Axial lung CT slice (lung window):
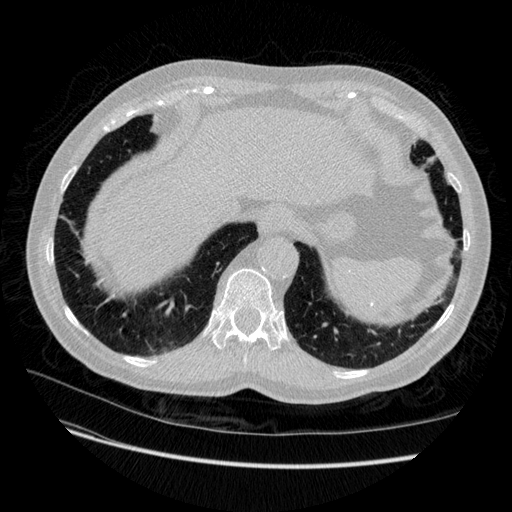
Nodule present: no